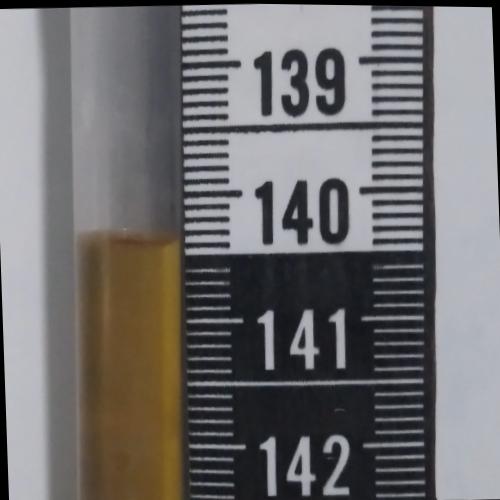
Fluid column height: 140.4 cm